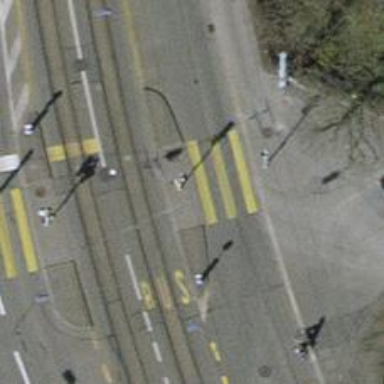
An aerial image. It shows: Asphalt footway with marked crossing.